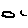
Label: cloud